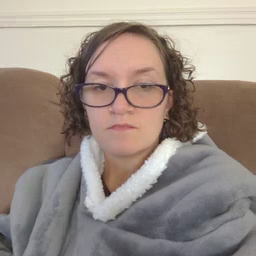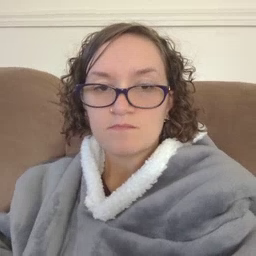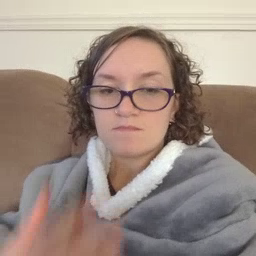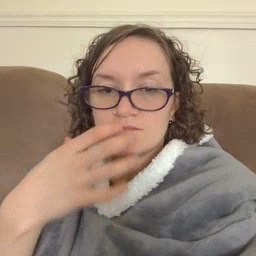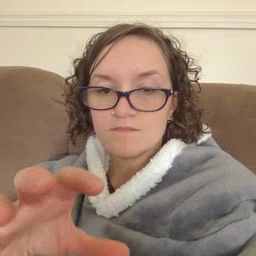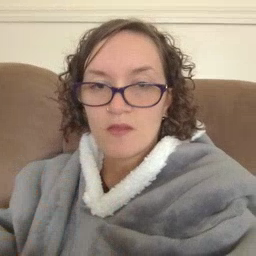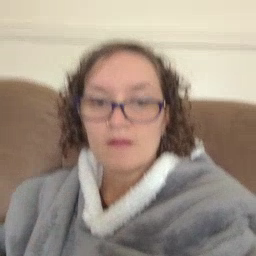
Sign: hot